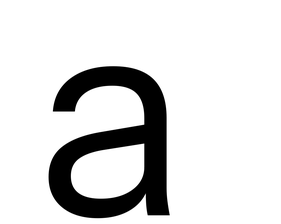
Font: InstrumentSans_Regular